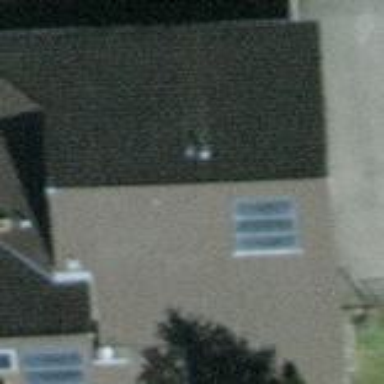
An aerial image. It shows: Semi-detached house with gabled roof.